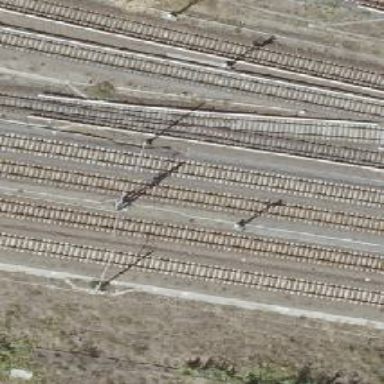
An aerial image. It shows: Railway signal.